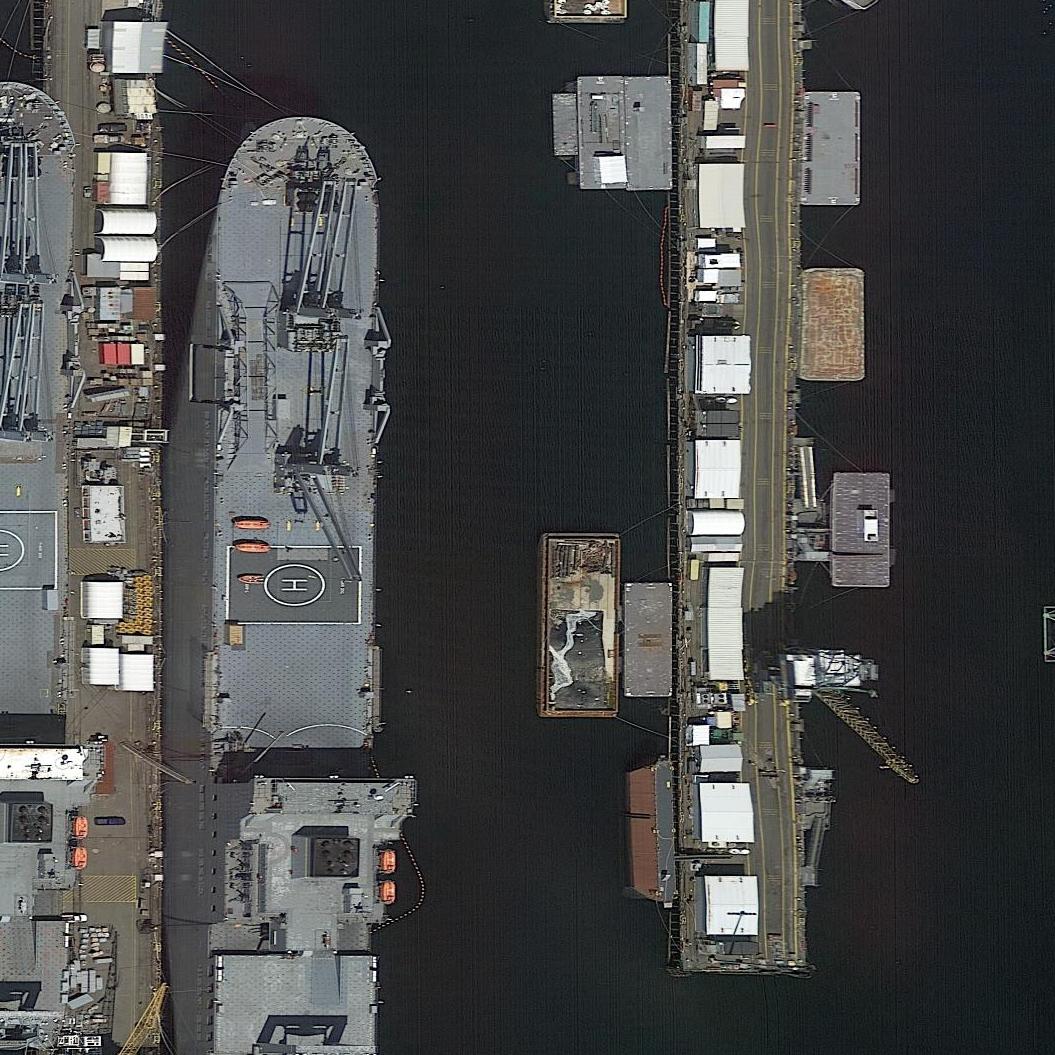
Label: Crane_ship